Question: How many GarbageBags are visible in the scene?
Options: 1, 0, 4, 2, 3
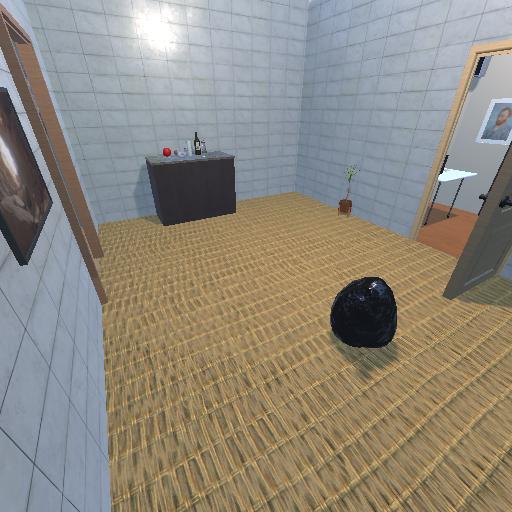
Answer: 1